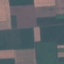
Land use / land cover class: AnnualCrop